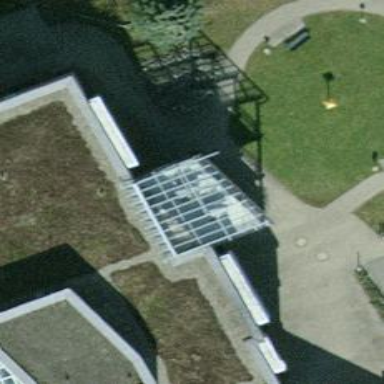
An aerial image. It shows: View of roof of building.